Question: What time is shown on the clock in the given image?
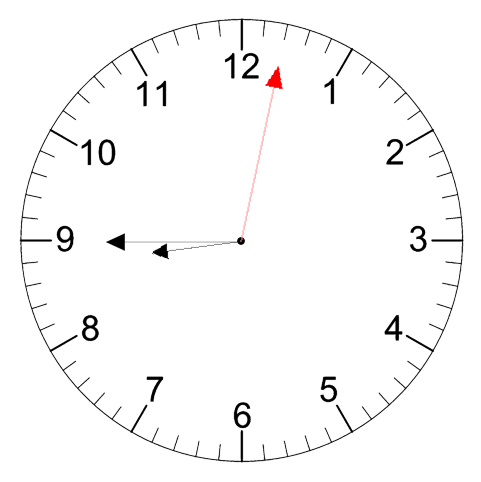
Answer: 08:45:02